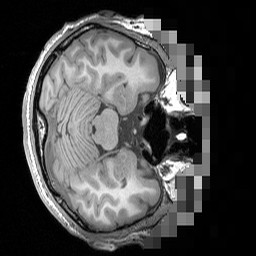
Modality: T1w
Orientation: axial
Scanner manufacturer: siemens
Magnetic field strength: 3 T
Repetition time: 1.5 s
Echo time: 0.00291 s